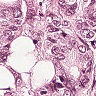
Metastatic tissue present: yes